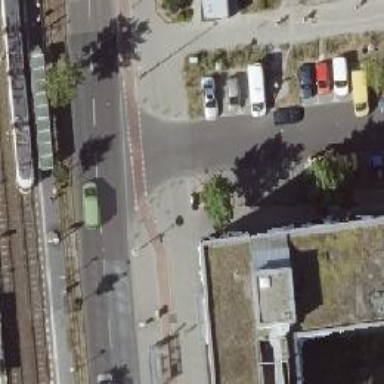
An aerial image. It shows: Asphalt footpath with unmarked crossing.